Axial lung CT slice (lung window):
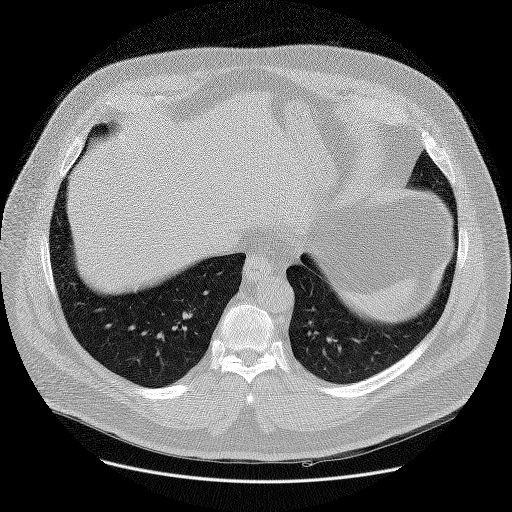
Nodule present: no